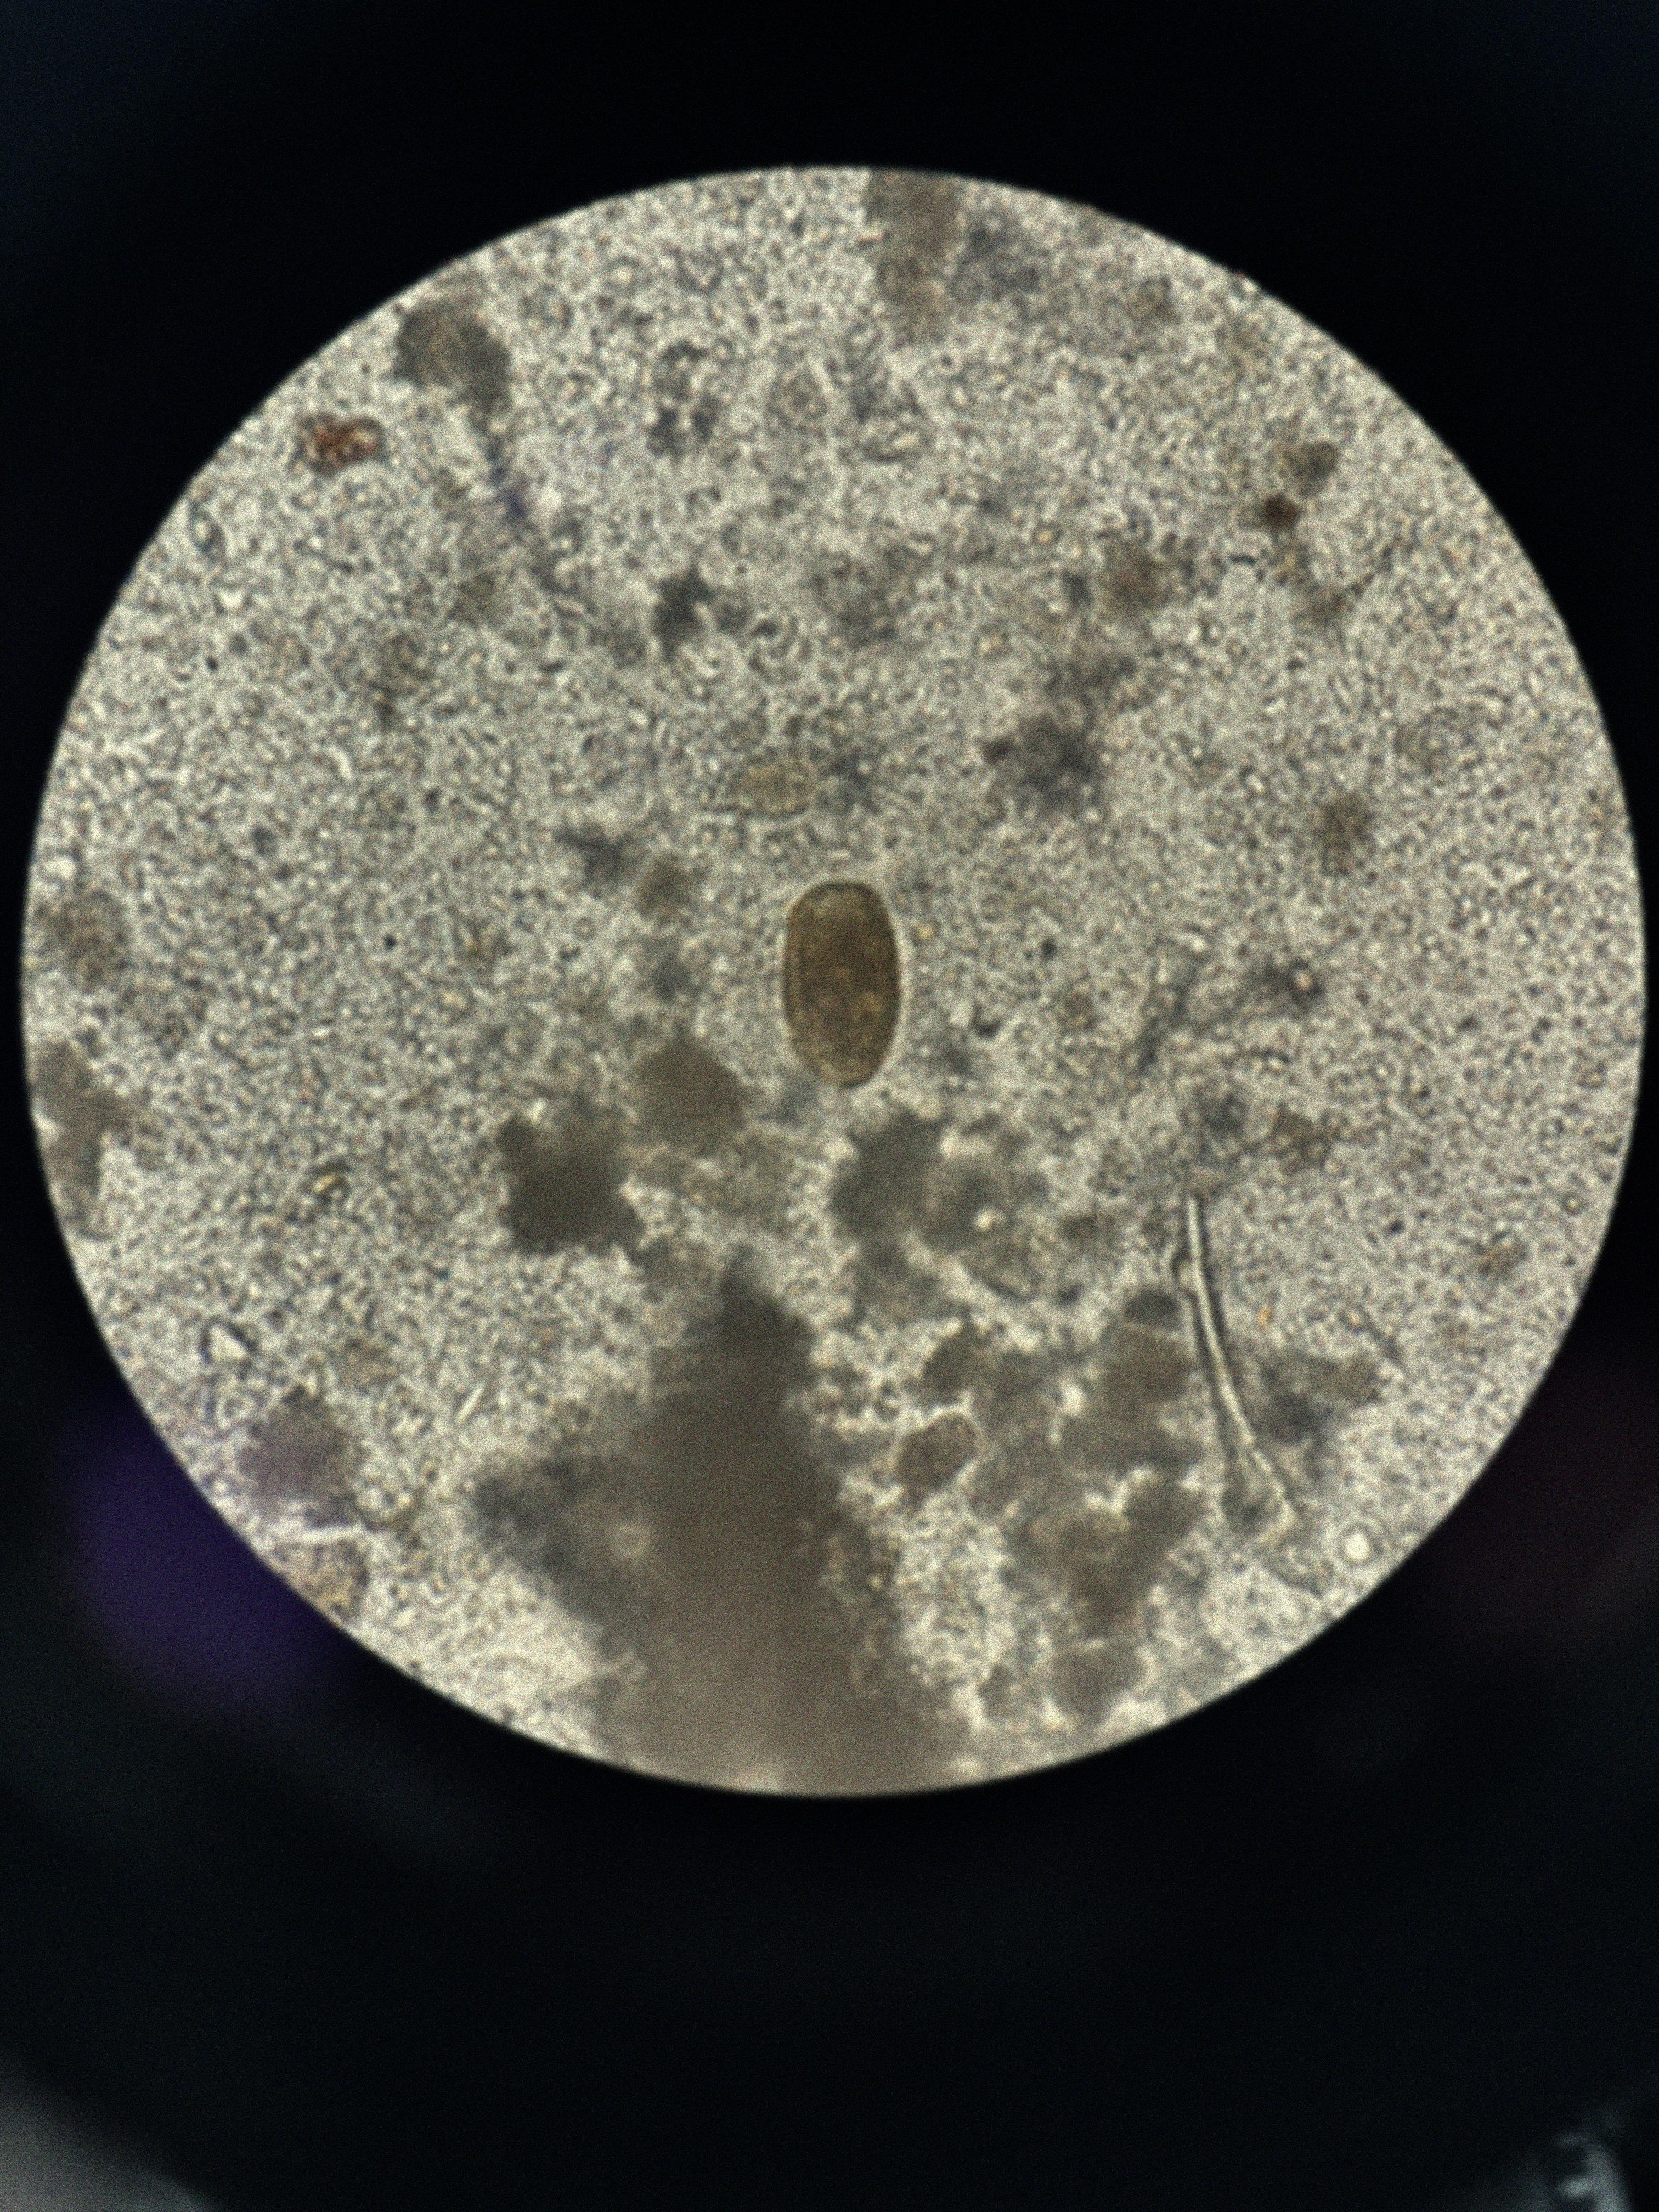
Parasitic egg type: Paragonimus spp